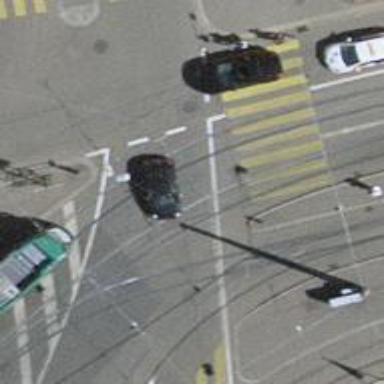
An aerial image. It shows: Tram level crossing on the railway.